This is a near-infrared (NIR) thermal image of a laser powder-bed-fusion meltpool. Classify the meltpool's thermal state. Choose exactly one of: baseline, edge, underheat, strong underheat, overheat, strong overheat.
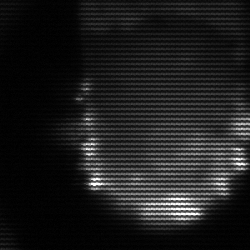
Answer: baseline